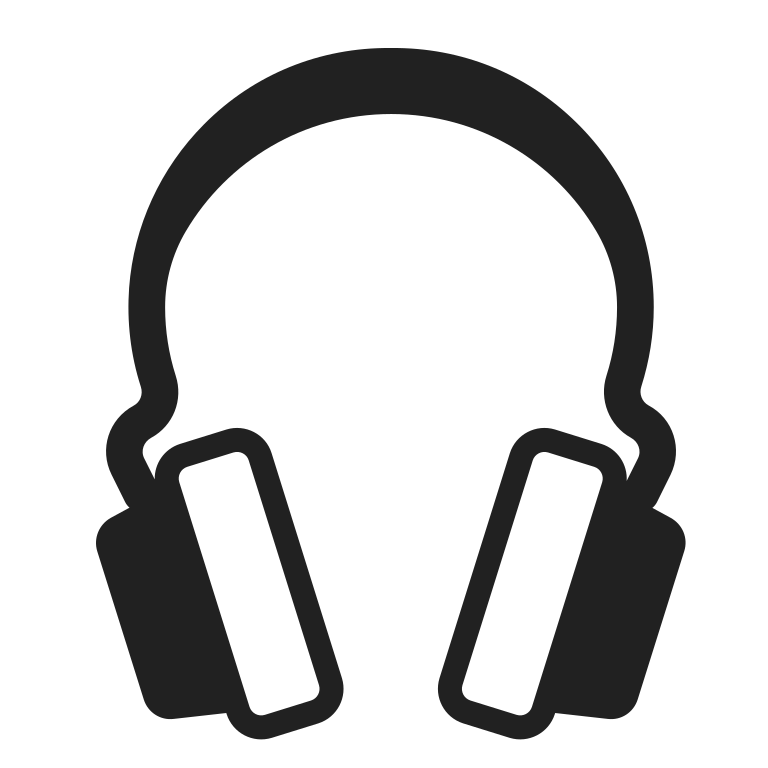
headphone high contrast